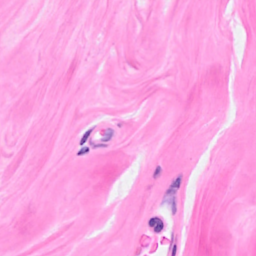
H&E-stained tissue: Breast